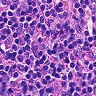
Metastatic tissue present: no